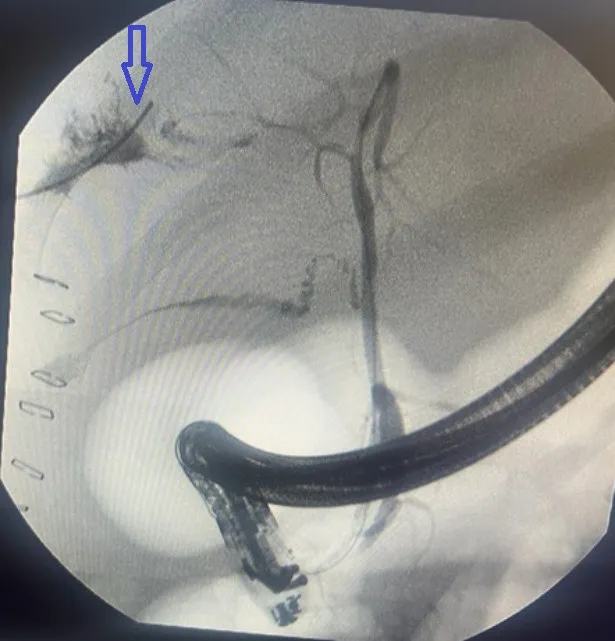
demonstrating endoscopic retrograde cholangiopancreatography with spillage of contrast through the fistula (arrow).
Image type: radiology (x_ray)